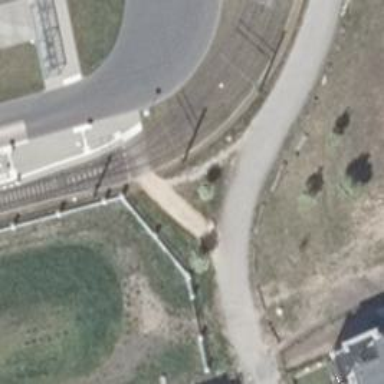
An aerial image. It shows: Uncontrolled tram railway crossing.